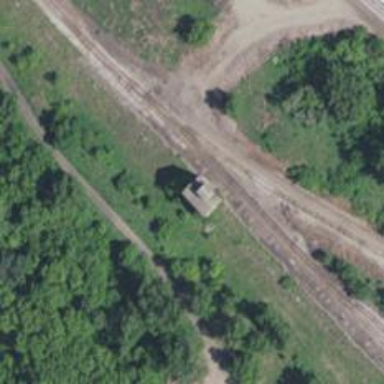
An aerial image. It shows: Unused railway yard.